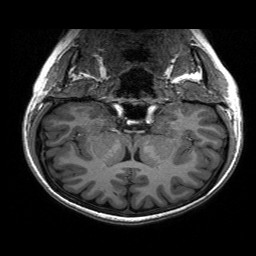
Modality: T1w
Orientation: sagittal
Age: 18
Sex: female
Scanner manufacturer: siemens
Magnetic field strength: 3 T
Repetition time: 2.3 s
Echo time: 0.00197 s